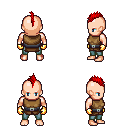
a pixel art fantasy rpg character, male body template, human, light skin, leather chest armor, teal pants, red mohawk hairstyle, gold gloves, four views (front, back, left, right), 2x2 character sprite sheet, small pixel art, hard edges, no anti-aliasing